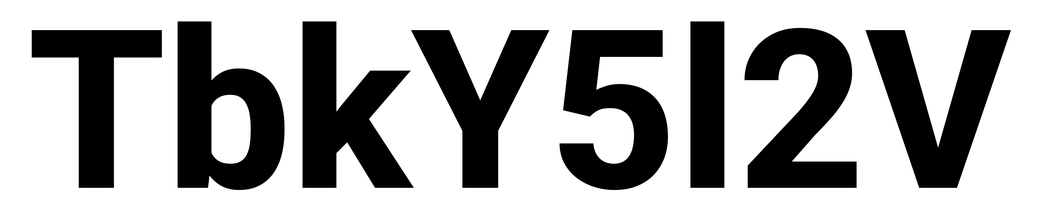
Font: Roboto_ExtraBold